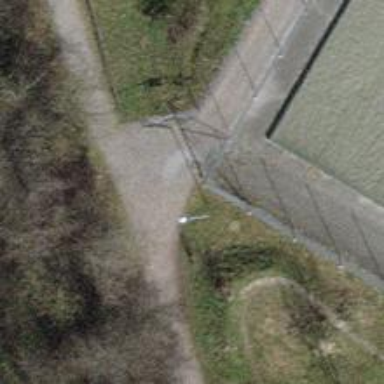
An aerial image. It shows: Gravel path.